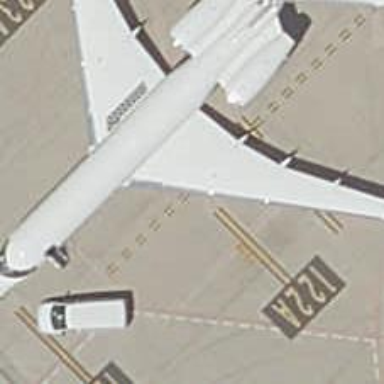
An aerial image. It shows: Airport parking position.